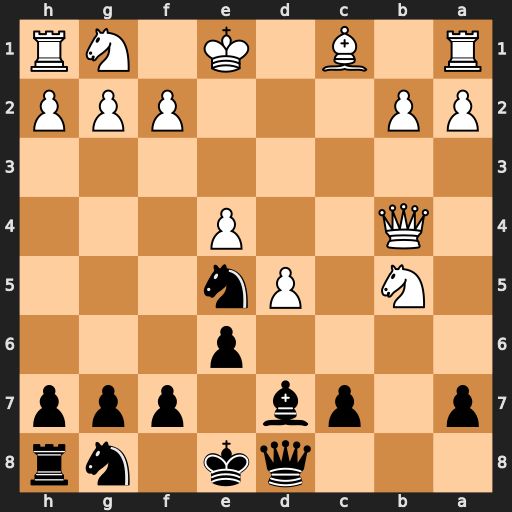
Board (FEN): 3qk1nr/p1pb1ppp/4p3/1N1Pn3/1Q2P3/8/PP3PPP/R1B1K1NR
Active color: b
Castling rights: KQk
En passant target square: -
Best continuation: Nd3+ Kf1 Nxb4